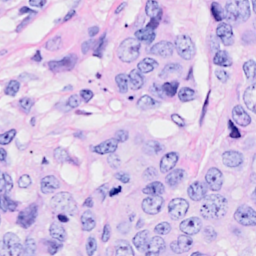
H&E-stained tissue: Breast